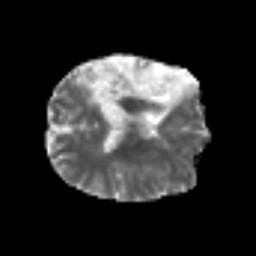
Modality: MD
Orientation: axial
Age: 49
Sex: male
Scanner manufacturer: siemens
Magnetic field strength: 3 T
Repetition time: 6.1 s
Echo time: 0.101 s